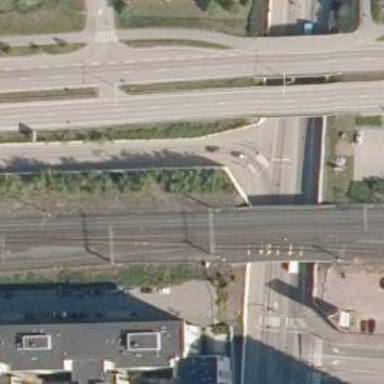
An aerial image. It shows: Railway bridge with beam structure.